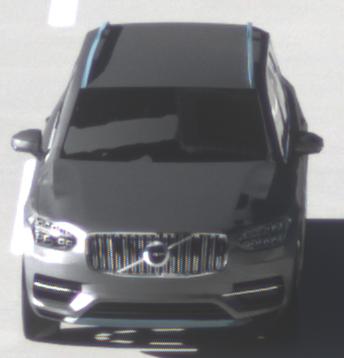
Make: Volvo
Model: XC90 B5
Detailed model: XC90 (L)
Model produced from: 2019/08
Model produced until: 2020/04
Doors: 5
Color: gray
Road condition: dry road
Daytime: morning or afternoon
Contrast: high contrast